Question: Most often i work with cms but did not worked with sql directly too much before. I am making a facebook page directory where i am saving page ids the length of facebook page id is 10-13 digit sometimes. So what types of int i should use. I am thinking about 'BIGINT' but what should be the length of it ?
Here is the table visually. I would be glad if you can advice the length of the fields.
1. ID: Database id for the pages (int 5)
2. page_id: Facebook page id (bigint)
3. page_name: Facebook page name (varchar 50)
4. username: username of the page (varchar 50)
5. likes: number of likes (int)
6. Link: Link to the page (varchar 100)
7. Time_added: current timestamp
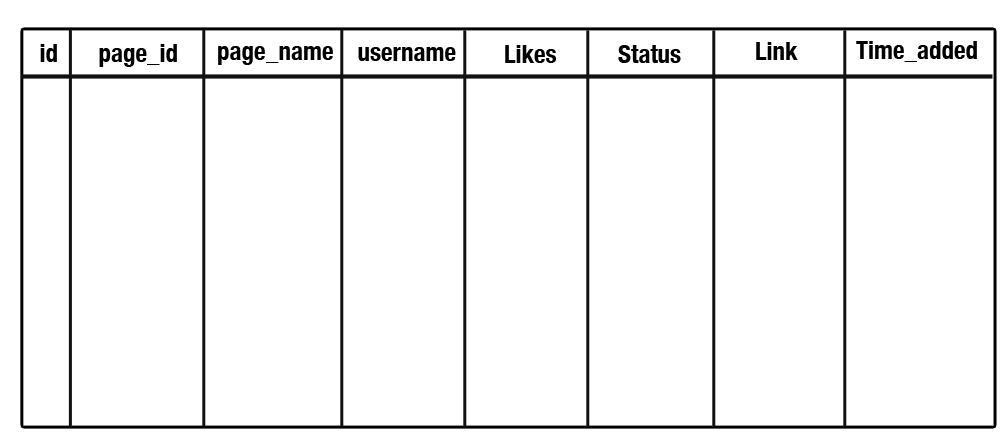
Answer: Correct, you'll need a 'BIGINT': <URL>.
I'd recommend longer lengths for your 'VARCHAR' fields. It won't hurt anything, and URLs in particular can get very long. I'd probably bump up the two 50-character fields to 100, and allow for 1,000 characters in the Link field.